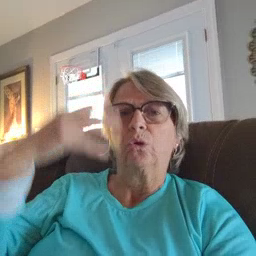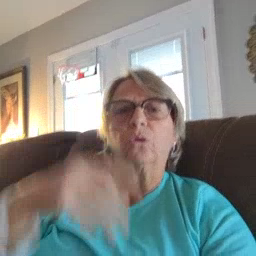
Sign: shower